Question: I just installed wamp server. At the end of the installation, it is showing this window:

I am going to use gmail for mail in my project. I don't know what to write in this window. Please help.
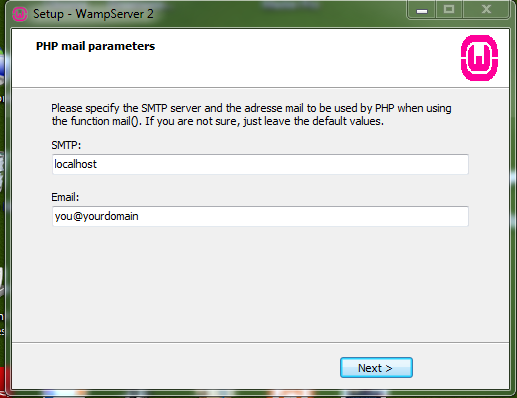
Answer: For this you need to enter mail server and email you want to use (If you have any else you can click next). if you don't have any SMTP server set uped. php will not work on your local server (WAMP)
like :-
'''
mail.mysite.com
'''
email :-
'''
youremail@email.com
'''
You can also change these settings from your anytime
'''
SMTP = mail.mydomain.com
smtp_port = 25
sendmail_from = postmaster@localhost
'''
Change these settings with your settings